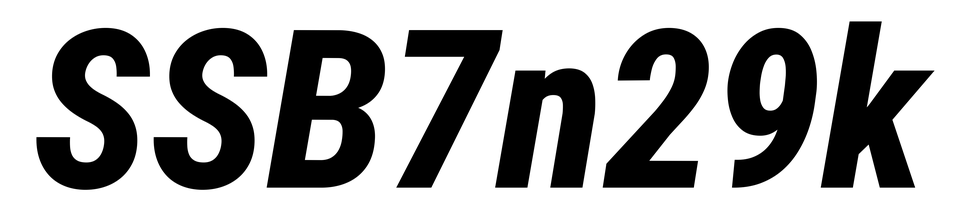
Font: Roboto-Italic_Condensed_ExtraBold_Italic